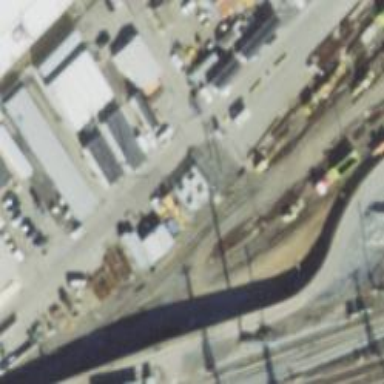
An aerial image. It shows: Unused railway yard.